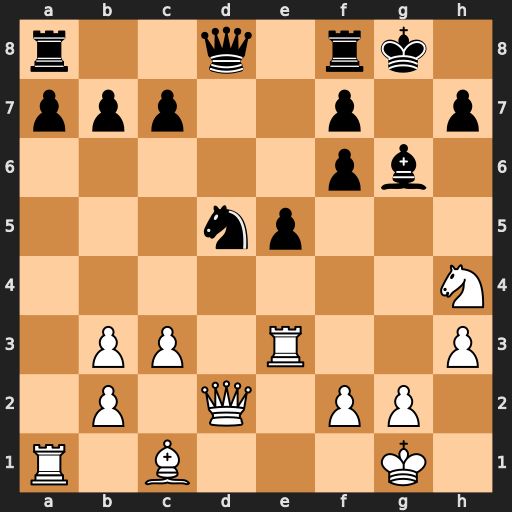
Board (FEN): r2q1rk1/ppp2p1p/5pb1/3np3/7N/1PP1R2P/1P1Q1PP1/R1B3K1
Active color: w
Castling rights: -
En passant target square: -
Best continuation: Nxg6 fxg6 Rd3 c6 c4